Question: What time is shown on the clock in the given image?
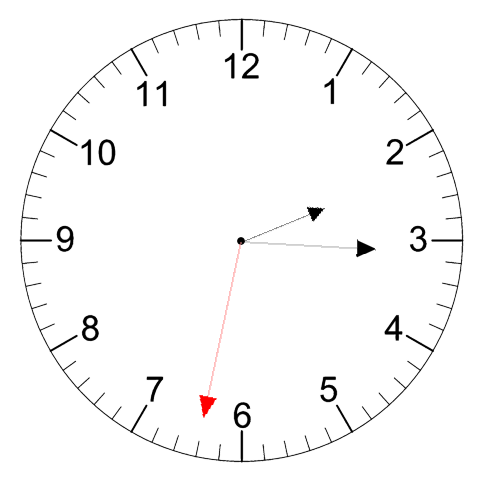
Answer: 02:15:32